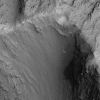
Atmospheric dust classification: not_dusty